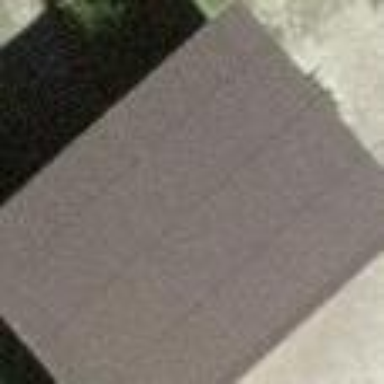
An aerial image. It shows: Barn.